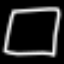
Label: square